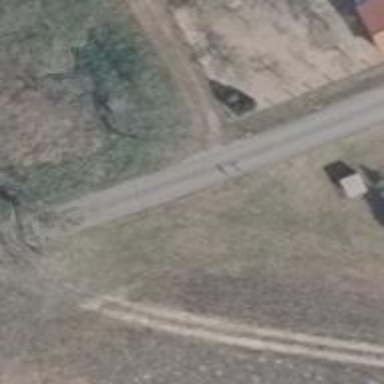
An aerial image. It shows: Unclassified road with asphalt surface.